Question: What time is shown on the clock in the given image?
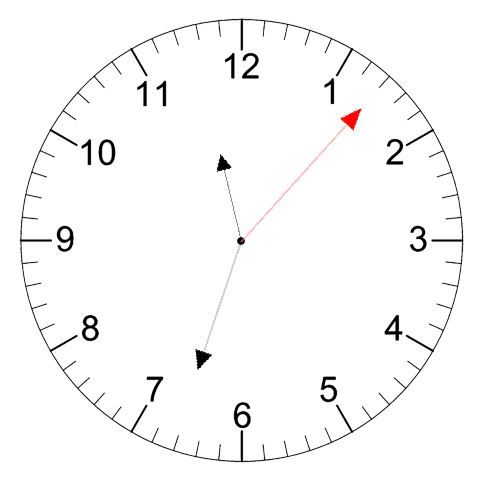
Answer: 11:33:07